Aerial crown-view tile of a tropical tree (Barro Colorado Island, Panama), acquired 20250124:
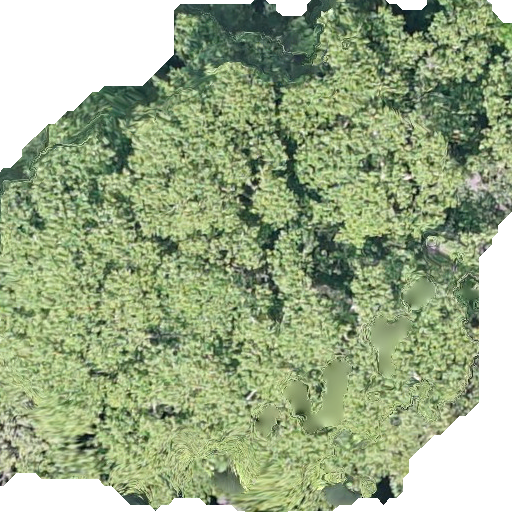
Species: Hieronyma alchorneoides
GBIF accepted scientific name: Hieronyma alchorneoides
Crown area: 371.824 m²